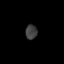
Tissue: lung
Cell type: T cells
Senescence score: 0.7072
Nuclear area (px): 170
Mean DAPI intensity: 61.053